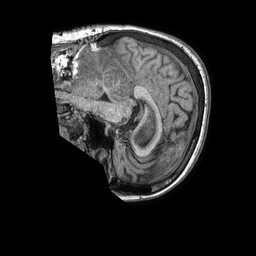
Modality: T1w
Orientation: sagittal
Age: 74
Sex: female
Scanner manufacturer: philips
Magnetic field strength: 1.5 T
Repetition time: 0.007591 s
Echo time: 0.003486 s